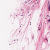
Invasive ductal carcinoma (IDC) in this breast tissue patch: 0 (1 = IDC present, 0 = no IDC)